Field crop: maize
Growth stage: 1
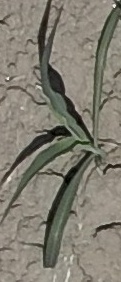
Species: sorghum